Field crop: maize
Growth stage: 2
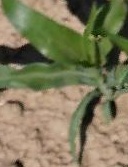
Species: maize